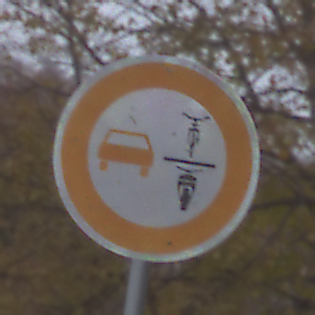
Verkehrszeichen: VerbotUeberholenEinspurigeFahrzeuge
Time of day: MorningAfternoon
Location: Outdoor (Nature)
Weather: Overcast
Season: NotSpecified
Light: Natural